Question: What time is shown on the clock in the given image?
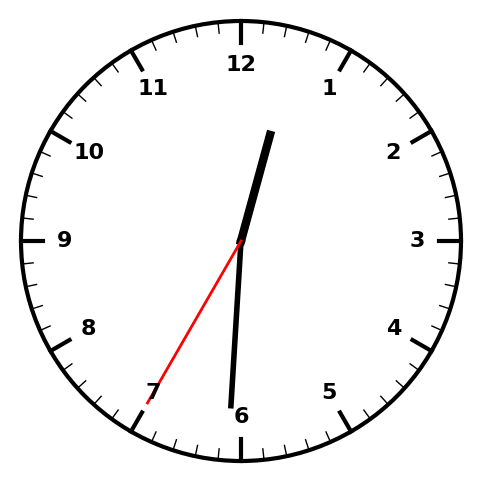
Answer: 12:30:35